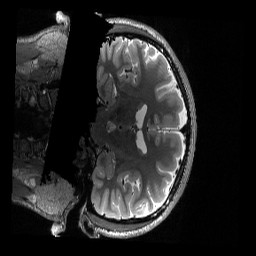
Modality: T2w
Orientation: coronal
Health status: healthy
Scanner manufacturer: siemens
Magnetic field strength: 3 T
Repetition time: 3.2 s
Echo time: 0.563 s